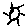
Label: sun